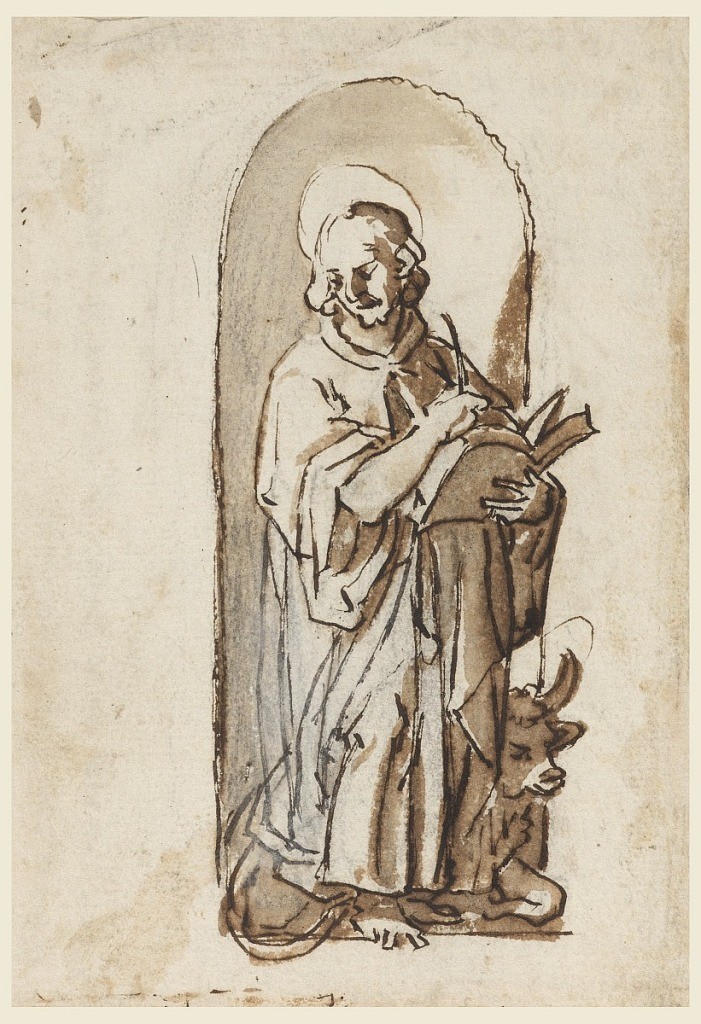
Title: Saint Luke in a Niche
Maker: Jan van der Straet, called Stradanus, Flemish, 1523–1605
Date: ca. 1580 – 1605
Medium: Recto: pen and brown ink, brush and brown and black washes over black chalk, with corrections by the artist in white opaque paint on laid paper Verso: pen and brown ink over black chalk on laid paper
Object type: Drawing
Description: Recto: St. Luke stands in a niche, holding a pen to an open book. A bull crouches behind his feet. The left lower part of the saint's mantle shows evidence of an earlier design, later corrected.

Verso: A bull runs towards the left with a rider attempting to mount his back. Various inscriptions.